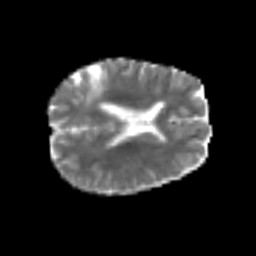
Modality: MD
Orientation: axial
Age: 53
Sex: male
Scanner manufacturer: siemens
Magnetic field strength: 3 T
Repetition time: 6.1 s
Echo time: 0.101 s